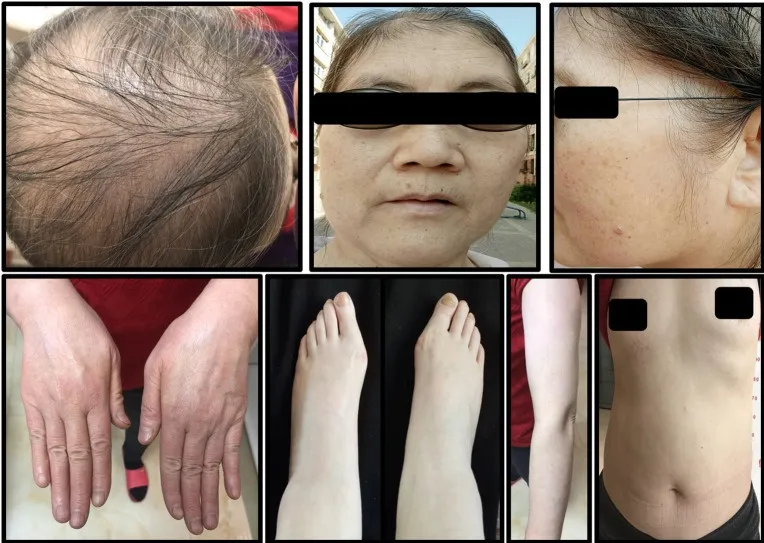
The symptoms of the patient after 2 years of treatment. A small amount of hair had grown and all skin lesions had disappeared.
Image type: medical_photograph (skin_photograph)